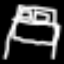
Label: bed